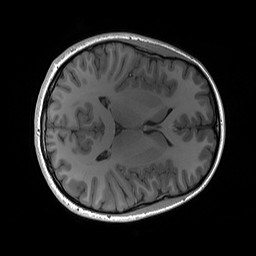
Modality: T1w
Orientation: axial